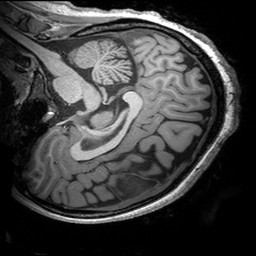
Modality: T1w
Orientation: sagittal
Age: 22
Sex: female
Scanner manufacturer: siemens
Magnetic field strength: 3 T
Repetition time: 2.53 s
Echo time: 0.00299 s